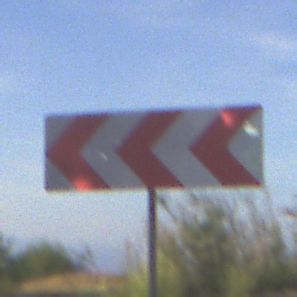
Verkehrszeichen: RichtungstafelnInKurvenGrossRechts
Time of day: MorningAfternoon
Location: Outdoor (RoadRail)
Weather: PartlyCloudy
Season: NotSpecified
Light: Natural